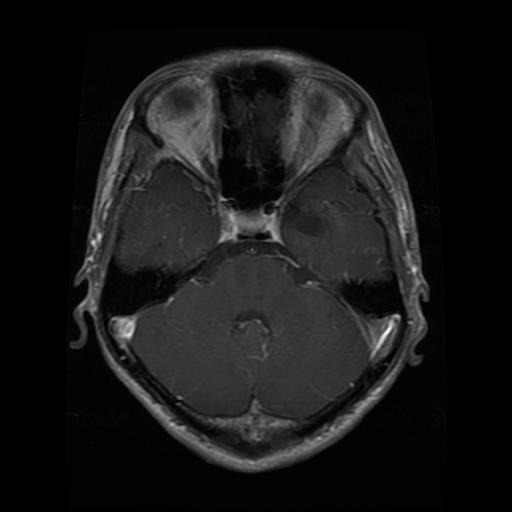
Label: glioma